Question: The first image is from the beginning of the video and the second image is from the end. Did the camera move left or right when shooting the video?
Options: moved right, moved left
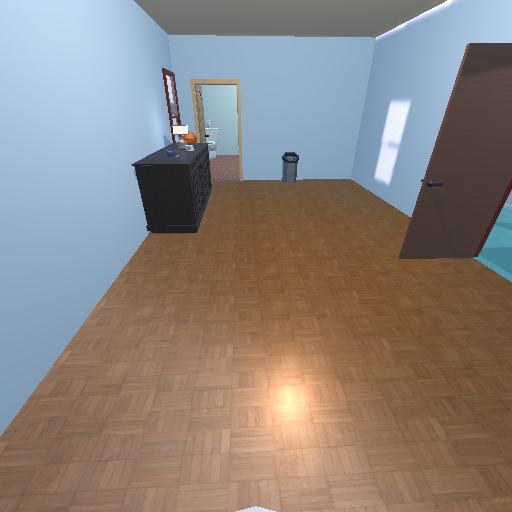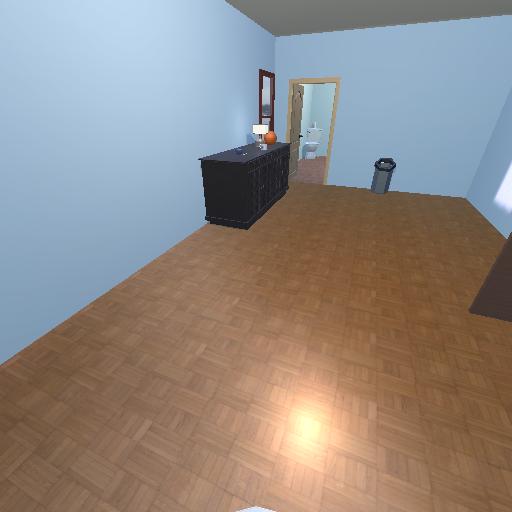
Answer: moved right